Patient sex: M
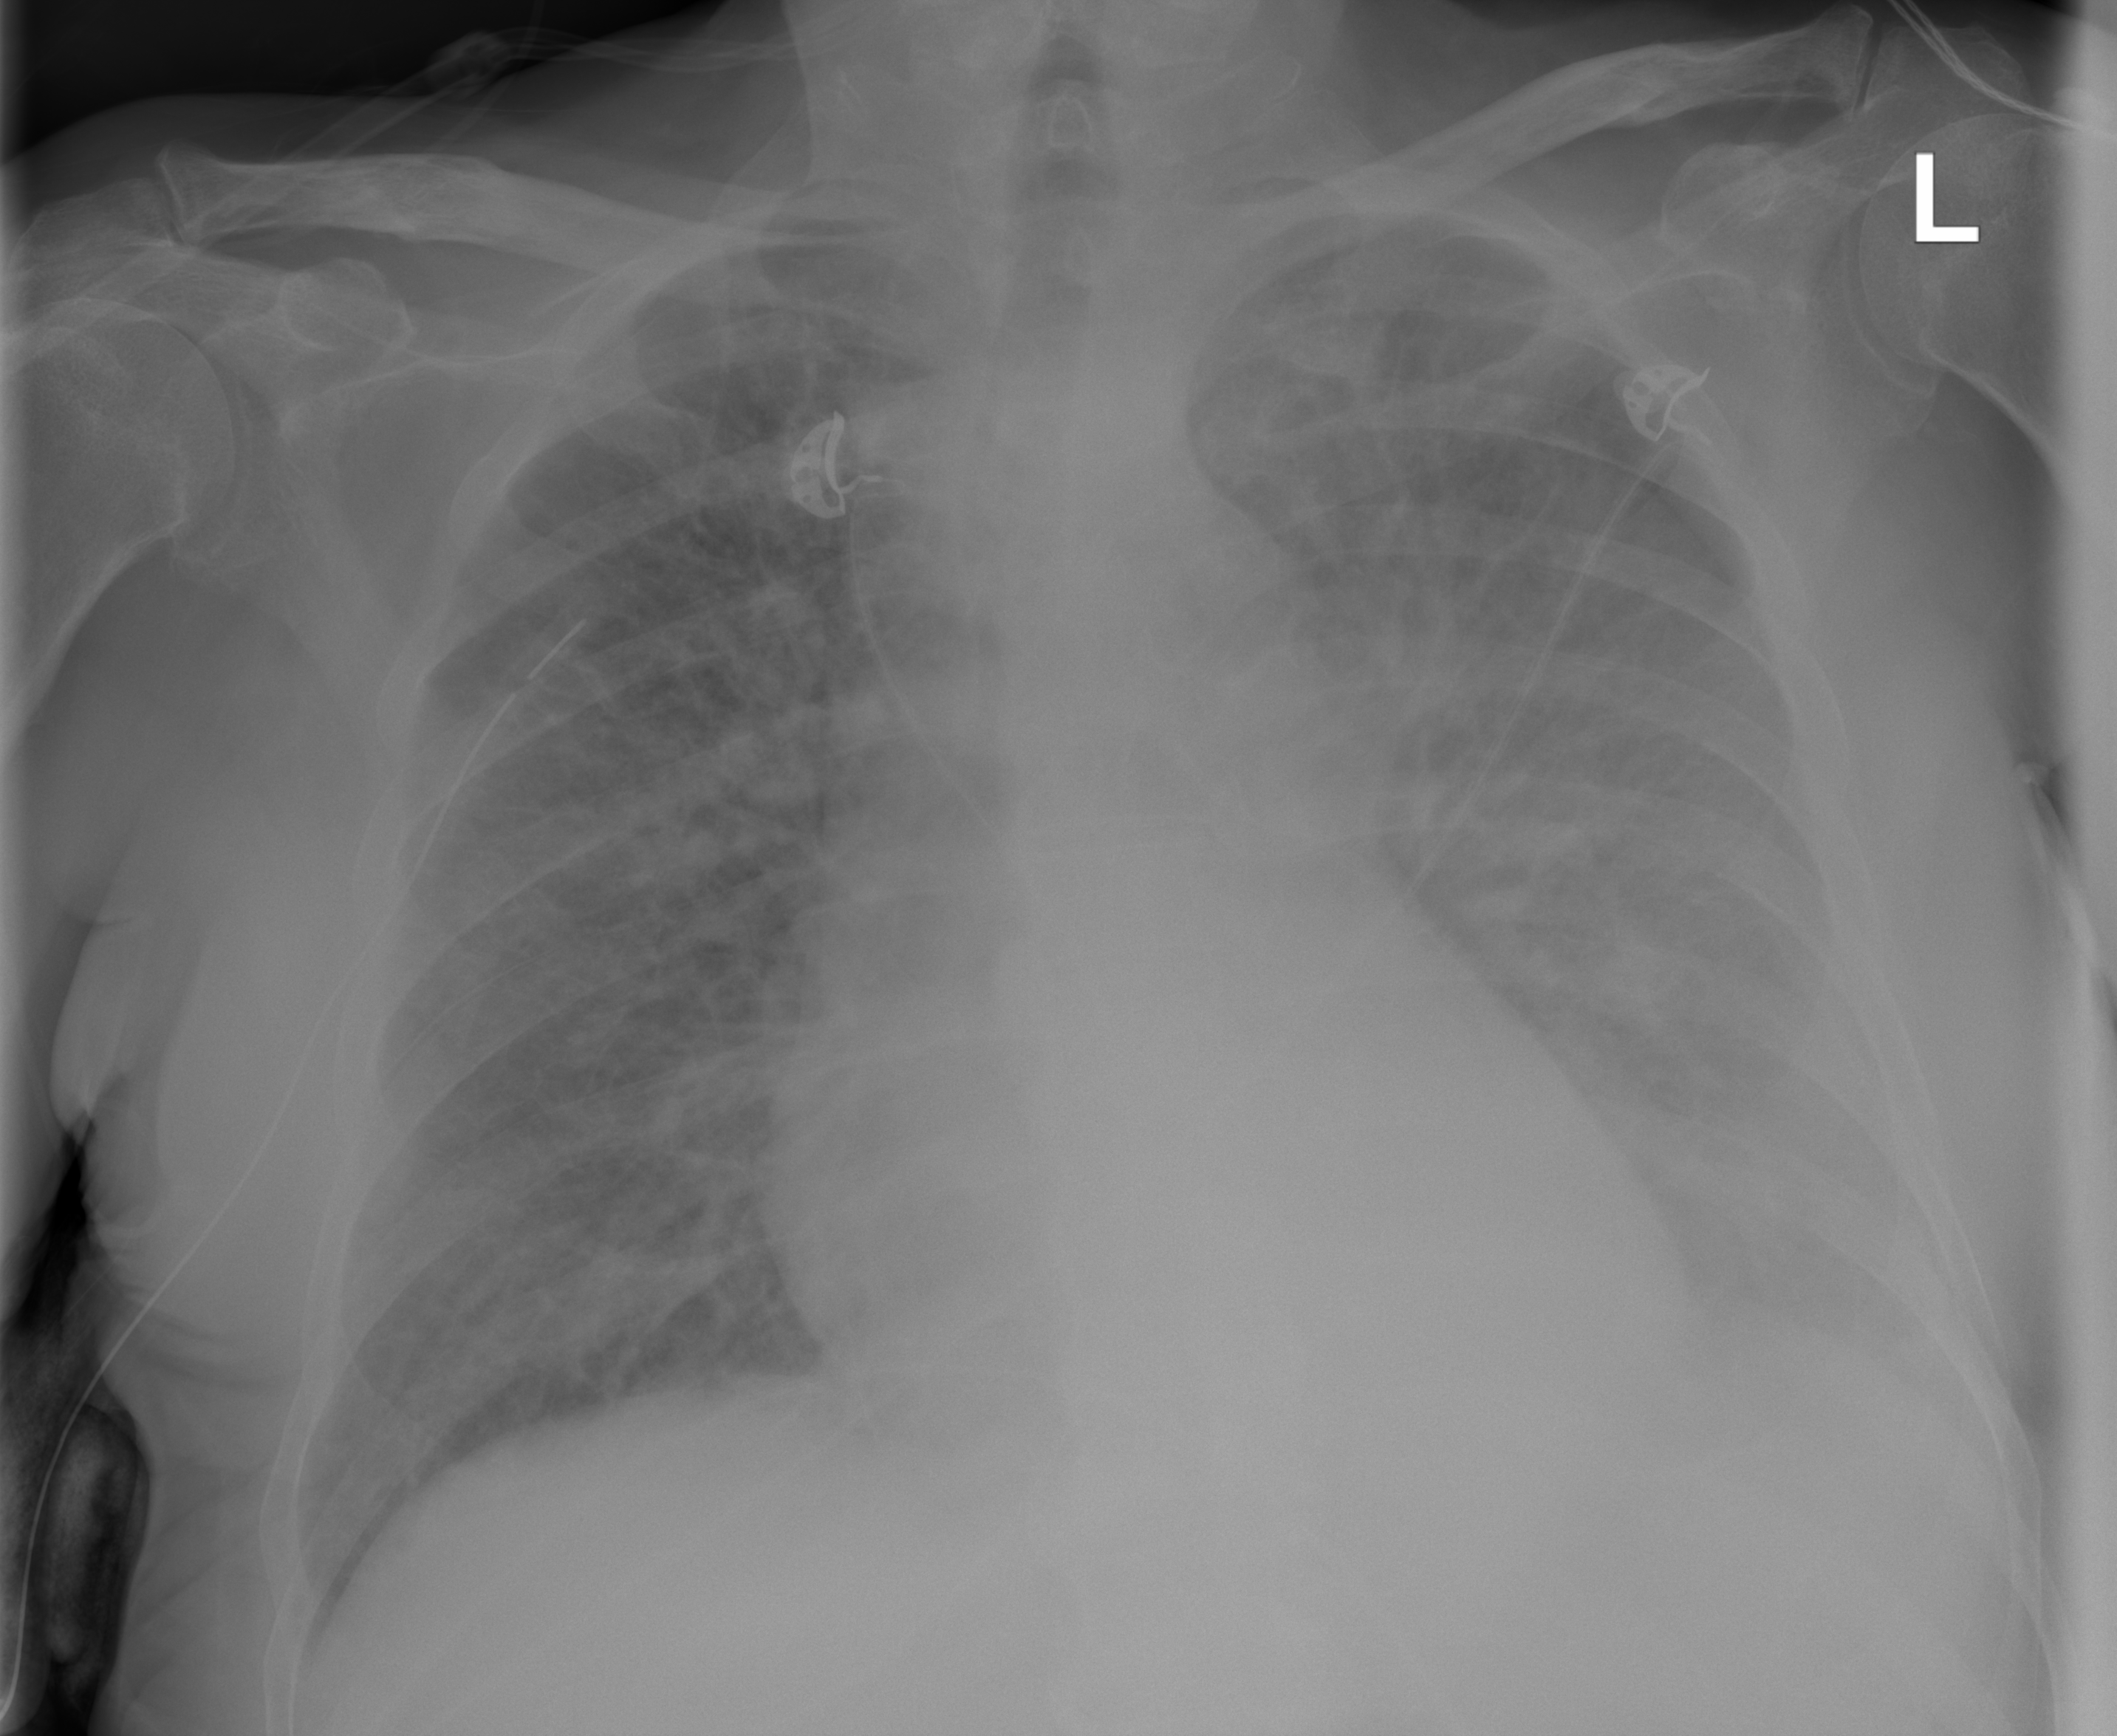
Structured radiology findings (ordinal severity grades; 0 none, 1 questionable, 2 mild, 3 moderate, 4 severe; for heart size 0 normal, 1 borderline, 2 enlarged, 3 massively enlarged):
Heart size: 1
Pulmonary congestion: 2
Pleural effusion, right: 0
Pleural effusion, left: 3
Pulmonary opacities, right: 0
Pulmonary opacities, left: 2
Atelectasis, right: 0
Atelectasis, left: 2